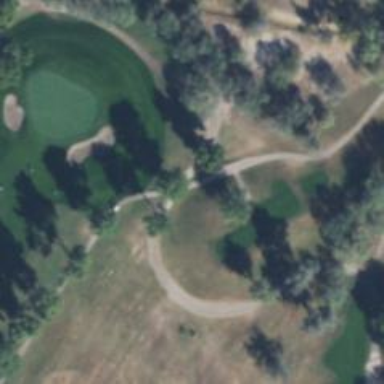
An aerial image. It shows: Path for both roads and golfers.